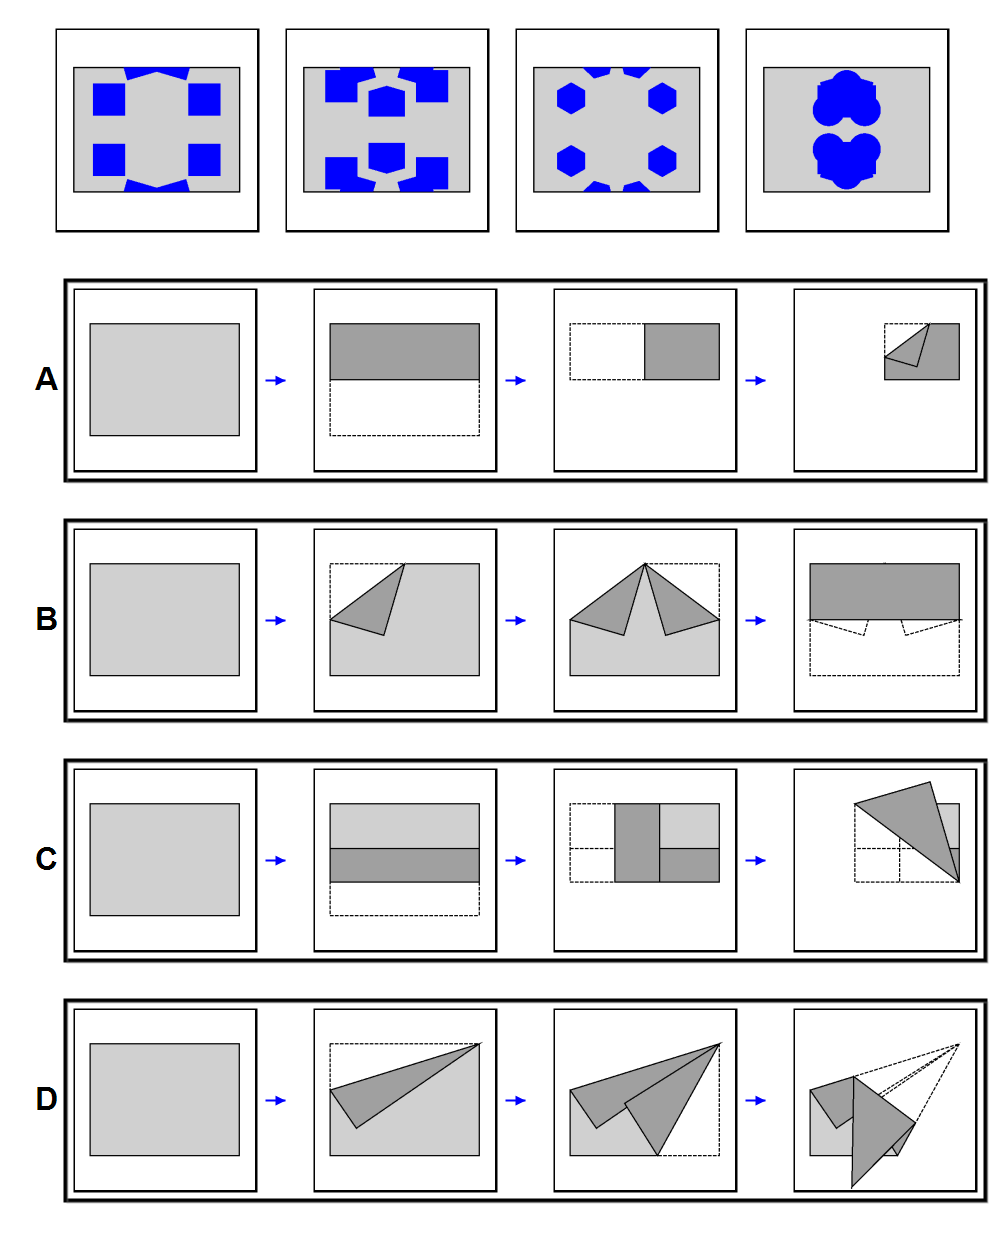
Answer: A